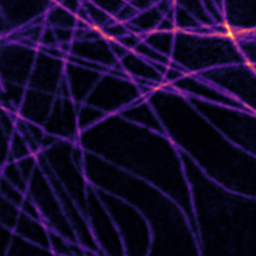
Label: Super-resolution Microtubules image